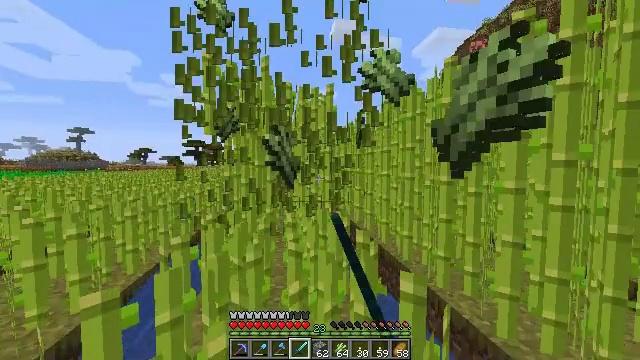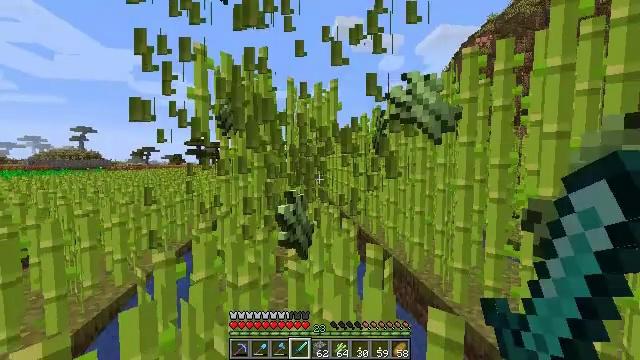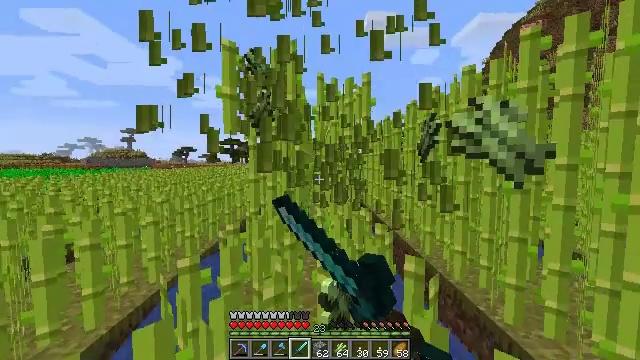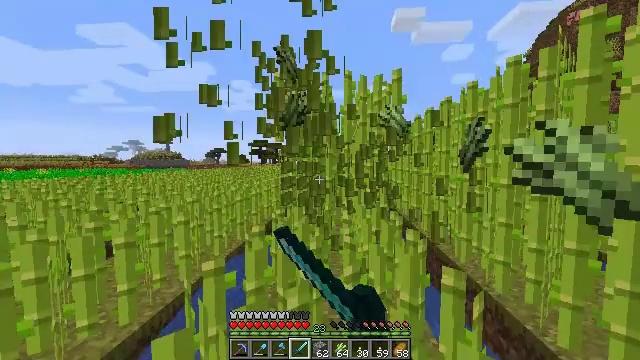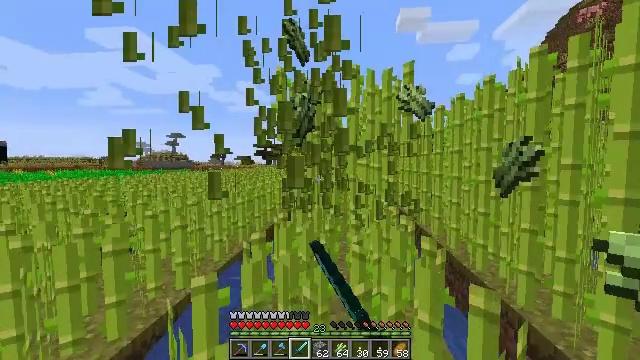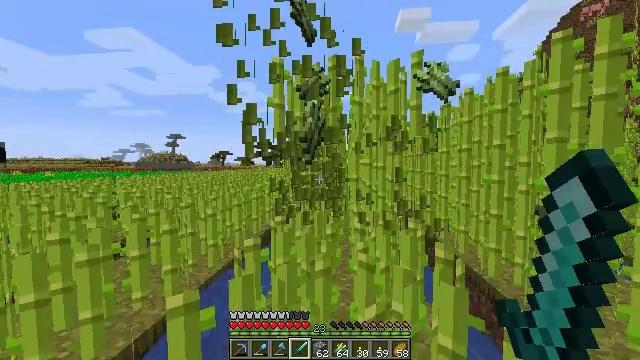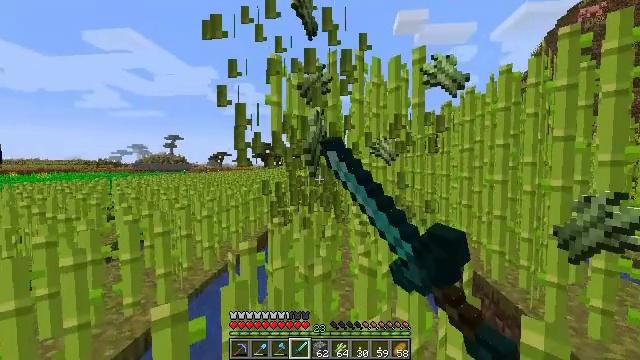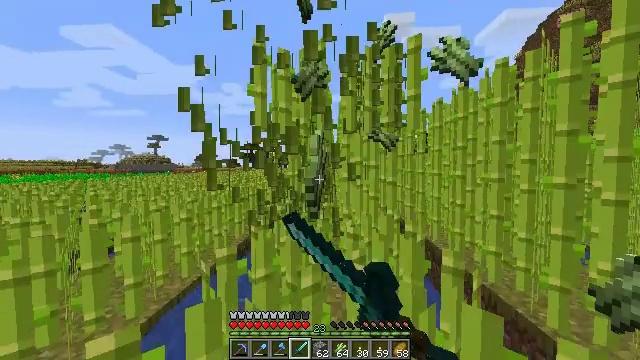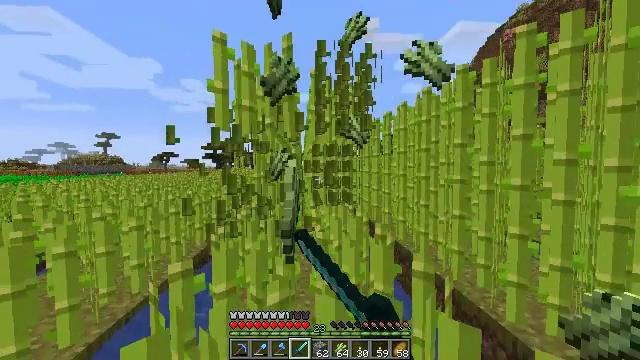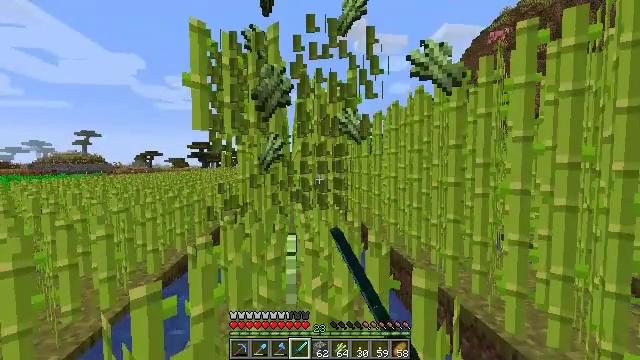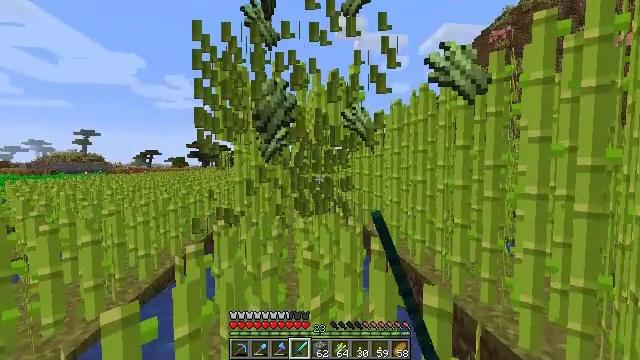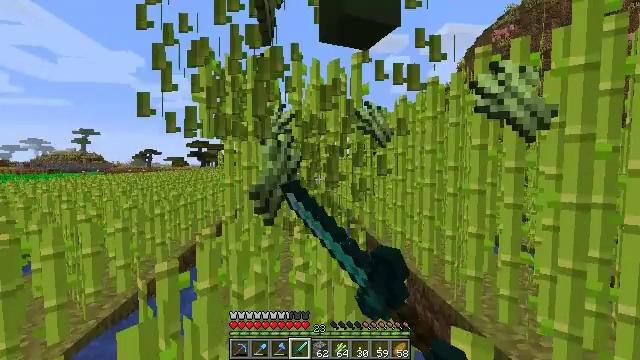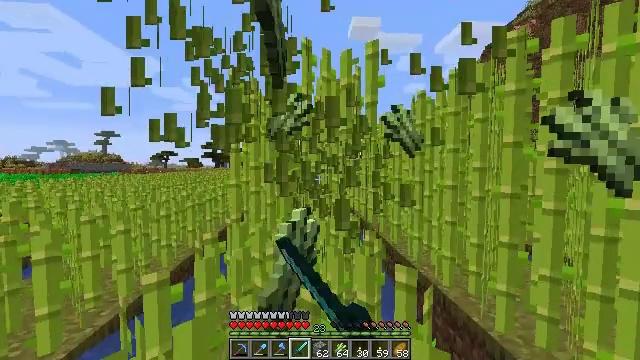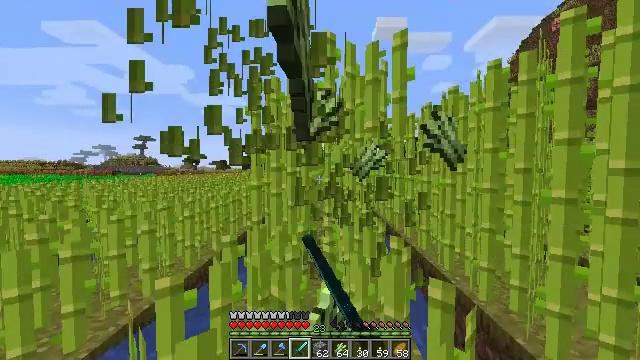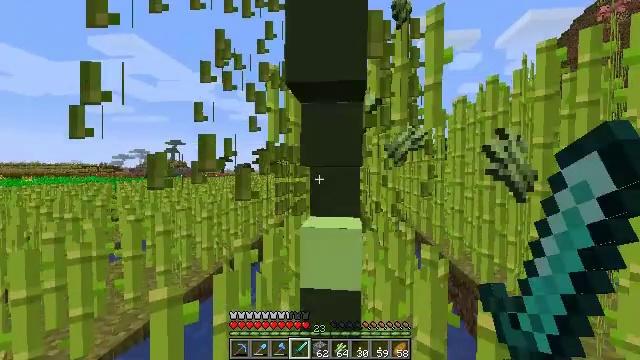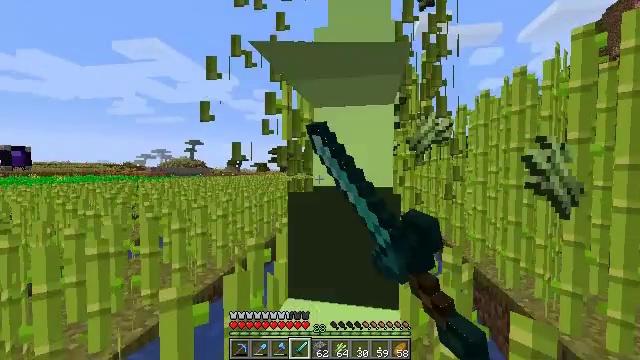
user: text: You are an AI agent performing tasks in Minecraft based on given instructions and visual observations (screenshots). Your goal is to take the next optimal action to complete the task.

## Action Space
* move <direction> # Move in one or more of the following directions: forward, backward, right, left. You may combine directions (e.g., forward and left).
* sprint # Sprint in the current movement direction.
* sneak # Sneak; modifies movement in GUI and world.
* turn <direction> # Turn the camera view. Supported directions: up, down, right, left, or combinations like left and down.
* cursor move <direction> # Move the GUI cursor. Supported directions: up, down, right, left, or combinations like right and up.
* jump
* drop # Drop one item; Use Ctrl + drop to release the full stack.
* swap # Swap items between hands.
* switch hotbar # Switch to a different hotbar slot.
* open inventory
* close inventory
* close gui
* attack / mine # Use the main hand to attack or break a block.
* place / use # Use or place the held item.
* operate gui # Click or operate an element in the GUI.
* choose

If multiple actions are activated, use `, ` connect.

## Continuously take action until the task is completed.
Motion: motion action
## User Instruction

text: Gather sugar cane for crafting.
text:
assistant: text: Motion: move forward, attack / mine
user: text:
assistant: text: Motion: move forward, turn left, attack / mine
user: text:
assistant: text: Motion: move forward, turn left, attack / mine
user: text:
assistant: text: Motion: move forward, turn left, attack / mine
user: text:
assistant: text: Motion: move forward, attack / mine
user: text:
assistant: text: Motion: move forward, attack / mine
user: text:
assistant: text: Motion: move forward, turn right, attack / mine
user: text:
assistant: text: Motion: move forward, turn right, attack / mine
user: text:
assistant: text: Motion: move forward, turn right, attack / mine
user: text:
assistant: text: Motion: move forward, attack / mine
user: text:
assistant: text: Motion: move forward, attack / mine
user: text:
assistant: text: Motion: move forward, turn left, attack / mine
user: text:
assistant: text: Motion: move forward, turn left, attack / mine
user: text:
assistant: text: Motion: move forward, turn left, attack / mine
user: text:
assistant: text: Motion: move forward, turn left, attack / mine
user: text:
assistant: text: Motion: move forward, attack / mine
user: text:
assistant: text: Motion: move forward, attack / mine
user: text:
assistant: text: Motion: move forward, turn right, attack / mine
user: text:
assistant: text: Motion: move forward, turn right, attack / mine
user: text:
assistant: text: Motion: move forward, turn right, attack / mine
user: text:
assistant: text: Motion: move forward, attack / mine
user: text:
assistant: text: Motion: move forward, attack / mine
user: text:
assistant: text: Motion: move forward, attack / mine
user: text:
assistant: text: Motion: move forward, turn left, attack / mine
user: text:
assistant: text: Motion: move forward, turn left, attack / mine
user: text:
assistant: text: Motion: move forward, turn left, attack / mine
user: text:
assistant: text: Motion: move forward, attack / mine
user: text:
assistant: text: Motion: move forward, attack / mine
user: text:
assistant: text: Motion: move forward, turn right, attack / mine
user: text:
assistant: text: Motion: move forward, turn right, attack / mine